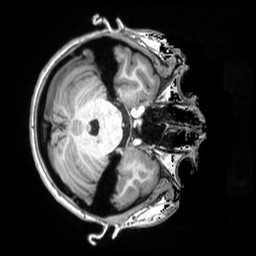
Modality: T1w
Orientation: axial
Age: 21
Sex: female